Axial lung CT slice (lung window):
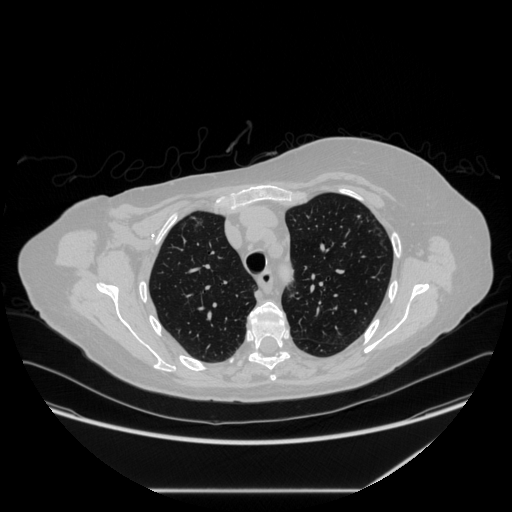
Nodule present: no